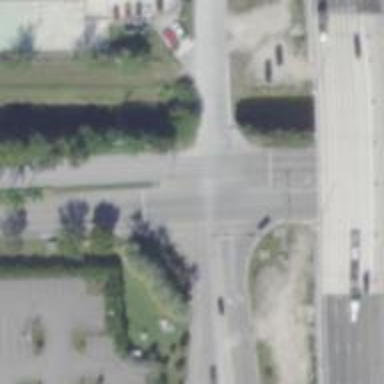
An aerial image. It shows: Tertiary road with asphalt surface and sidewalk on the left.